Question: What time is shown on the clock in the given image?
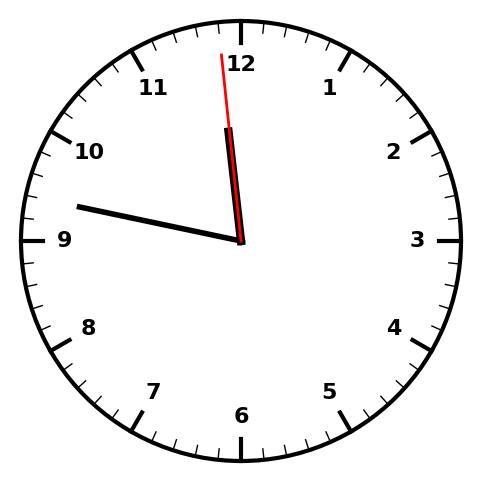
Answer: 11:46:59